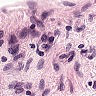
Metastatic tissue present: no